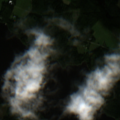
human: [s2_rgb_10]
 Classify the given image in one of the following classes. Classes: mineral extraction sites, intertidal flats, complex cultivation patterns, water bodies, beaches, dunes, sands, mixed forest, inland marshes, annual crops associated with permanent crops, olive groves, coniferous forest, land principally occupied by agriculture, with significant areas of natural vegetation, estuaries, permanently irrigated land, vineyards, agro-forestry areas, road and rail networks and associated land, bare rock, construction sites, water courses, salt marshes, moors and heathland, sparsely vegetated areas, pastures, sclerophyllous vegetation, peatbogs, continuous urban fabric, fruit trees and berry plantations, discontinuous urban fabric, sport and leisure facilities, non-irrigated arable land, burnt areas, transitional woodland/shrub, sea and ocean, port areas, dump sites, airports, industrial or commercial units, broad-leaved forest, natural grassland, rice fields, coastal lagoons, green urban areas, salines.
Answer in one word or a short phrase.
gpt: non-irrigated arable land, mixed forest, transitional woodland/shrub, water bodies